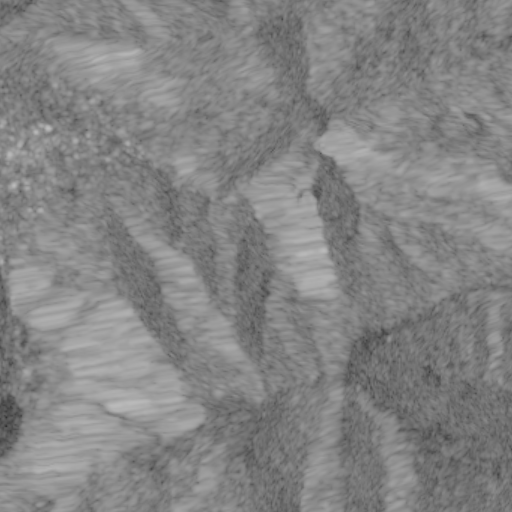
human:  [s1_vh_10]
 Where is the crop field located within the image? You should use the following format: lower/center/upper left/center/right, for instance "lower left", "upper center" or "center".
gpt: The crop field is located in the upper left of the image.
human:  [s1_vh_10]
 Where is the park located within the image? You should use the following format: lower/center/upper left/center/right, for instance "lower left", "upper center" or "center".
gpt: The park is located in the upper left of the image.
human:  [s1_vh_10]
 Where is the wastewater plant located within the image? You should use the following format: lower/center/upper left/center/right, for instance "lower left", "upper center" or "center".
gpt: The wastewater plant is located in the upper center of the image.
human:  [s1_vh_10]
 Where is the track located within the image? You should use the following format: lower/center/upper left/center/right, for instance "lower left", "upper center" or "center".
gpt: There is no track in the image.

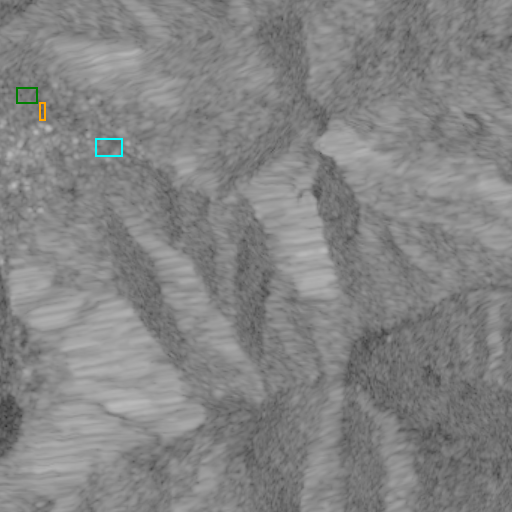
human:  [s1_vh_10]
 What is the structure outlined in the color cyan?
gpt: The structure outlined in cyan is a crop field.
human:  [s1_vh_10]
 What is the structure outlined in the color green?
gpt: The structure outlined in green is a park.
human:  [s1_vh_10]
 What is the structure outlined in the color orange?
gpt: The structure outlined in orange is a parking lot.
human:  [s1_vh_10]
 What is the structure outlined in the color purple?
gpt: There is no purple outline.